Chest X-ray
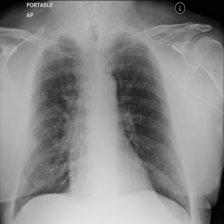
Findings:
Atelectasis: negative
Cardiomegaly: negative
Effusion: negative
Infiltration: negative
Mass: negative
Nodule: negative
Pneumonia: negative
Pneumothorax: negative
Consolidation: negative
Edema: negative
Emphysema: negative
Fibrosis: negative
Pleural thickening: negative
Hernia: negative